Question: So, I'm trying to use Automator under Mac OS Yosemite to create a service to allow a user to take a screenshot and save it to a location they specify, through some sort of "Save As" dialog. It seemed like it should be easy, but for some reason I'm running into difficulty with it. The screenshot component is easy, using the "Take Screenshot" action in Automator, but it's the saving it to a custom location that's causing me problems.
After trying a few different approaches, it seemed the easiest thing to do was to save the screenshot to a fixed directory/filename from within the "Take Screenshot" action, and then (using AppleScript) rename it in that directory, and move it to the user-specified target directory. So, I added a "Run AppleScript" action to my service. In it, I generate the dialog to choose a file name/path, using the 'choose file name' command in AppleScript. I'm trying to split up the file name from the path, so that I can rename the file I save in "Take Screenshot," and then move it to the path that I'd like to save it at. I can get the full path, but am having problems just getting the filename from the path--and I've tried a variety of suggestions from what I've seen online. In my screenshot, the error shown was from attempting to do
I'm not set by any means on this flow, so if anyone has any better suggestions on how to do what I'm trying to do, by all means please let me know. Otherwise, if someone's able to just tell me how I can extract the filename from the path (and also if there's some special way you have to use that string to rename the file) that'd be great!

AppleScript code pictured in screenshot:
'''
on run {parameters}
set thePath to (choose file name with prompt "Where would you like to save your file?")
tell application "Finder"
display dialog thePath as string
end tell
set UnixPath to POSIX path of (thePath as text)
display dialog UnixPath
end run
'''
I tried this but it didn't work:
'set basePath to POSIX path of (parent of (thePath) as string)'
Thanks for checking it out!
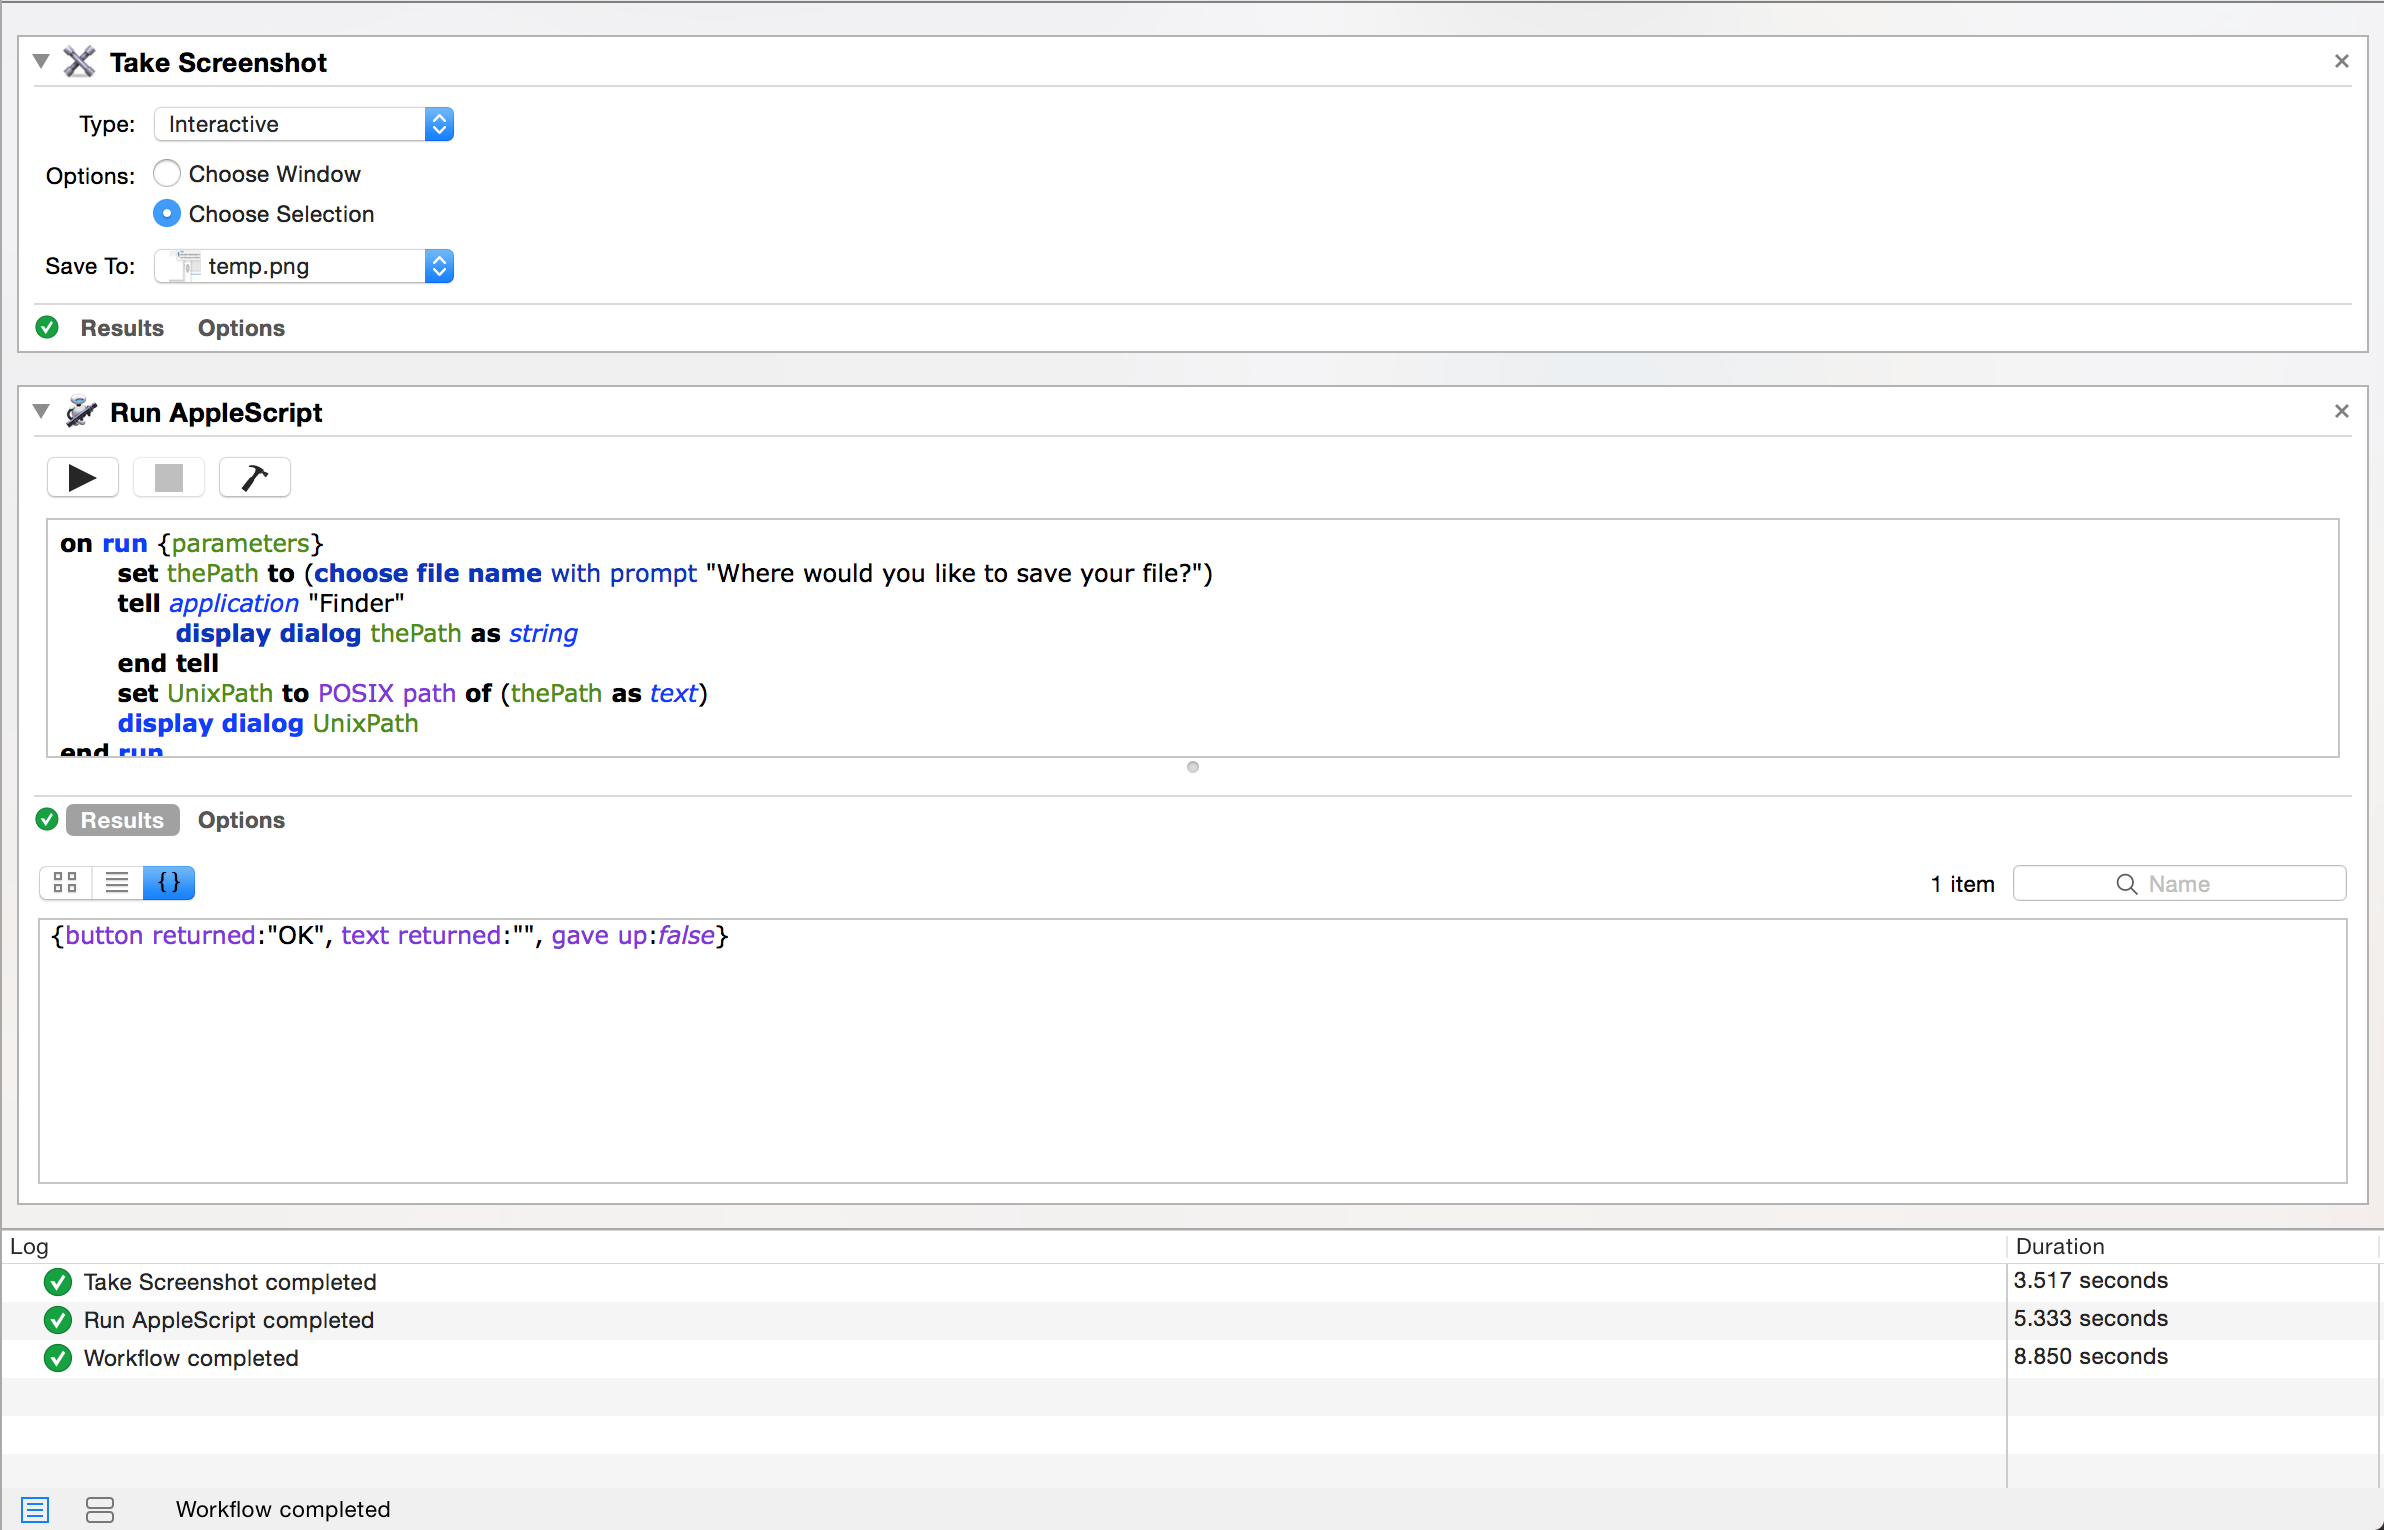
Answer: An easy way would be to use the command line tool "screencapture". It has many options you can choose. See its man page. Here's an example that you can run as an applescript directly or you could put this inside an applescript automator action if you want.
Good luck.
'''
set thePath to (choose file name with prompt "Where would you like to save your file?")
do shell script "screencapture -mx -T1 " & quoted form of (POSIX path of thePath & ".png")
'''